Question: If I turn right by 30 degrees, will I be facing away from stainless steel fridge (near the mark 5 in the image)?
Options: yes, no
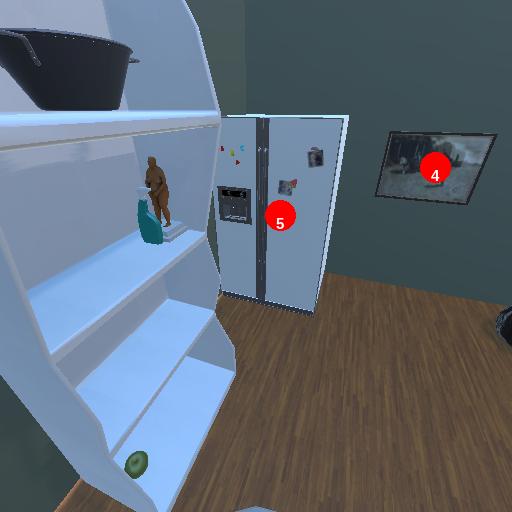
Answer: yes